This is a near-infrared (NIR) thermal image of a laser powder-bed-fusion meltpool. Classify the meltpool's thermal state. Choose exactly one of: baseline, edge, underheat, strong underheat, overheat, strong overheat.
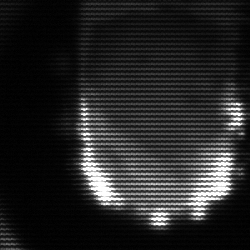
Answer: baseline